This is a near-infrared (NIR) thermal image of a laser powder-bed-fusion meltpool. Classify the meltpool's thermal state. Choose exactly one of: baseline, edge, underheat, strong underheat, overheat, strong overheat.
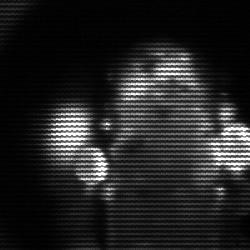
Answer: strong underheat